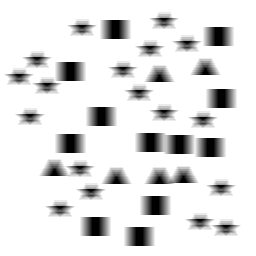
Squares: 12
Triangles: 6
Stars: 18
Total shapes: 36